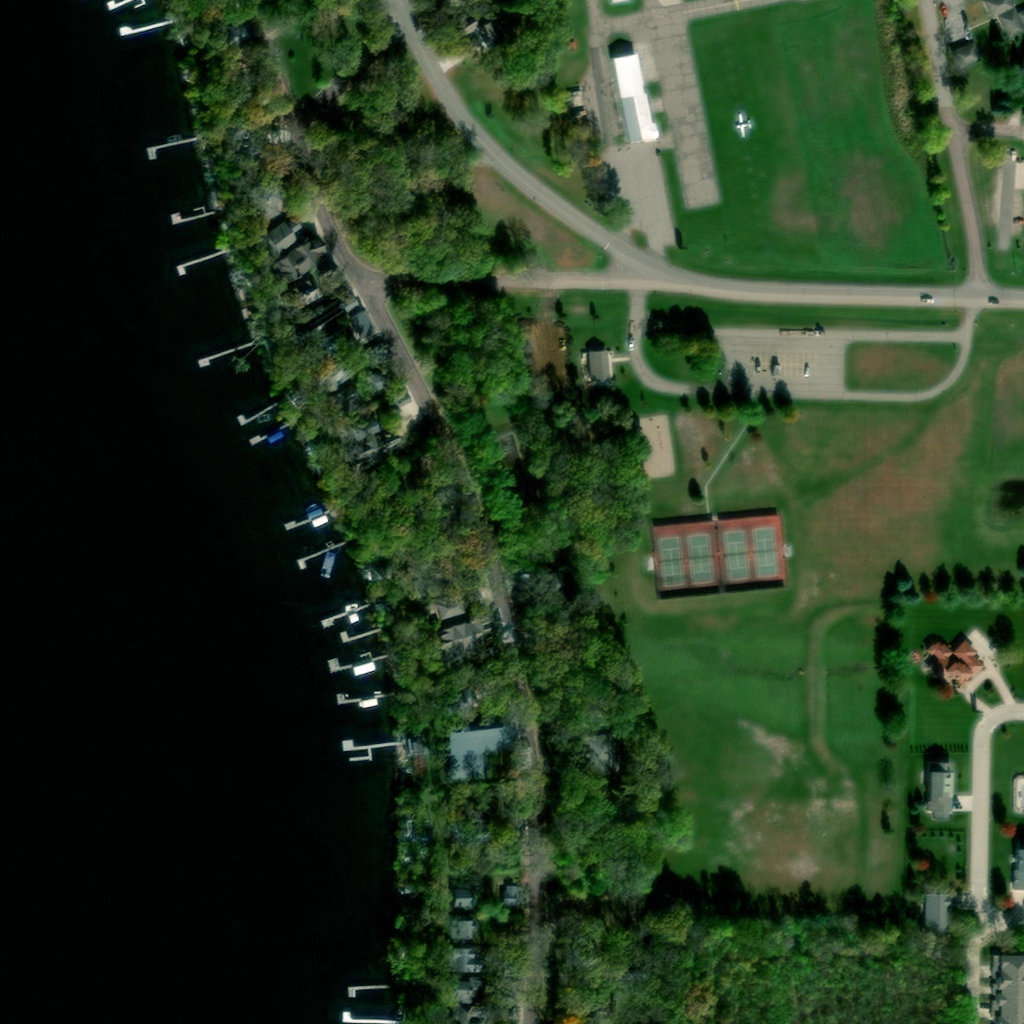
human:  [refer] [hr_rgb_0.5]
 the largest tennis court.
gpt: <box>[[63, 50, 77, 58, 0]]</box>